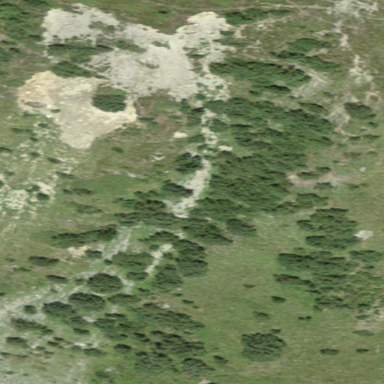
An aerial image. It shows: Area covered in scrub vegetation.